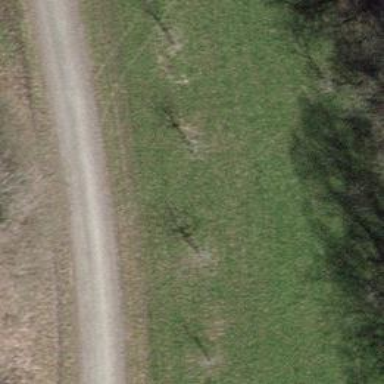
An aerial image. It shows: Row of trees in natural setting.